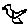
Label: bird